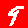
Digit: 9